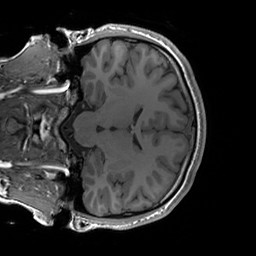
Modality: T1w
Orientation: coronal
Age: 18
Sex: male